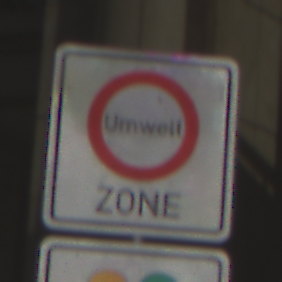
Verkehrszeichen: BeginnUmweltzone
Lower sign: FreistellungVomVerkehrsverbot2
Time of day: MorningAfternoon
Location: Outdoor (Urban)
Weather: PartlyCloudy
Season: NotSpecified
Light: Natural